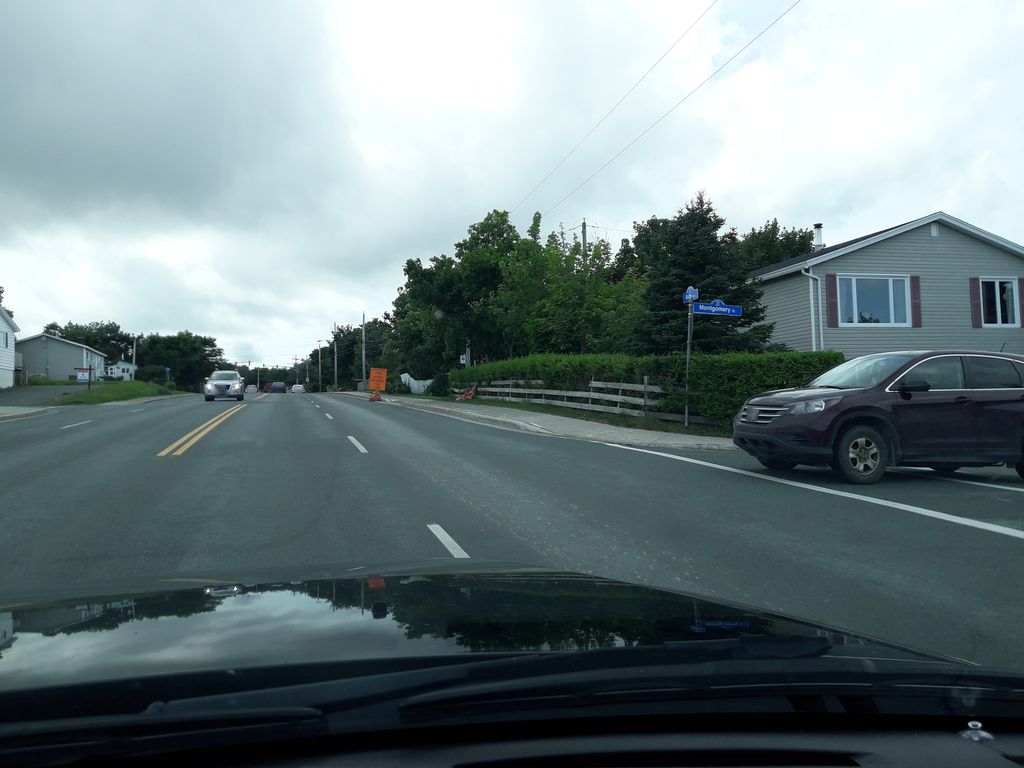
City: st_johns